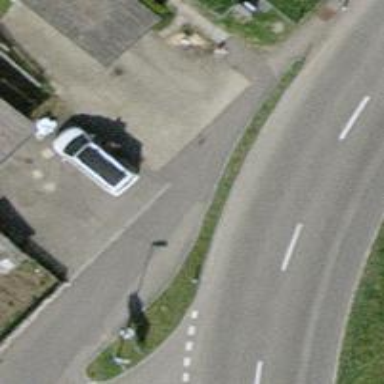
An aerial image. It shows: Paved alleyway designated as service road.